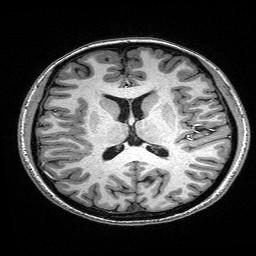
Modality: T1w
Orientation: coronal